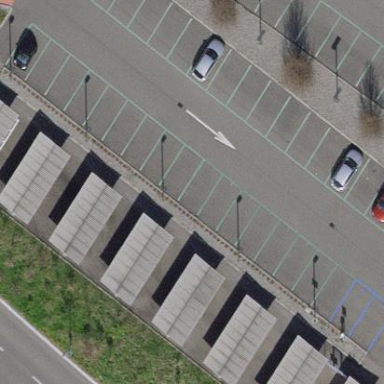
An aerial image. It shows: Bicycle parking facility.